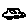
Label: car